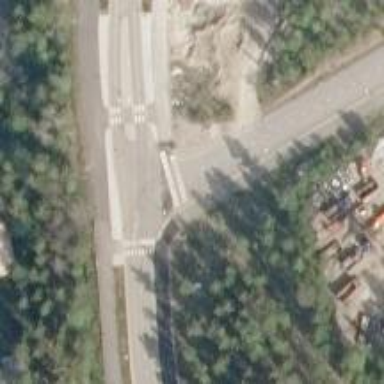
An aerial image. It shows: Uncontrolled crossing on the road.